Field crop: tomato
Growth stage: 2
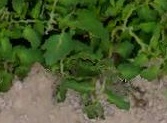
Species: tomato